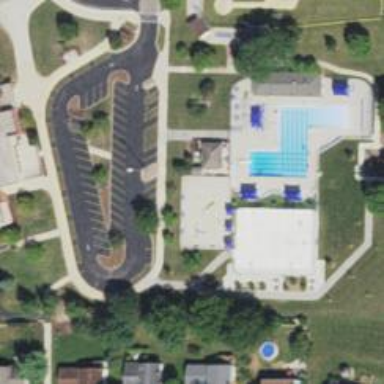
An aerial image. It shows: Outdoor swimming pool located in leisure land.